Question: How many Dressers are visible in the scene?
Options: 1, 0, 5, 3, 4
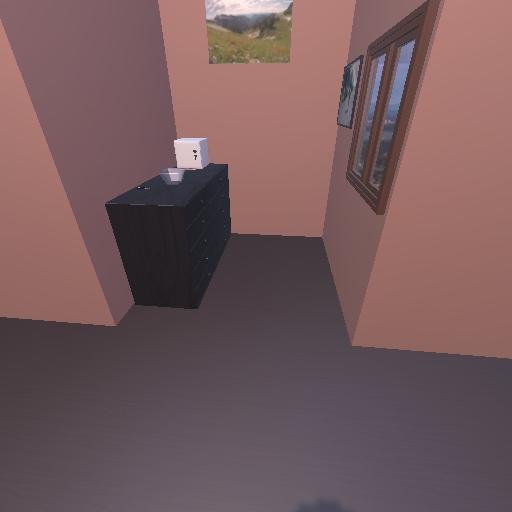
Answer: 1